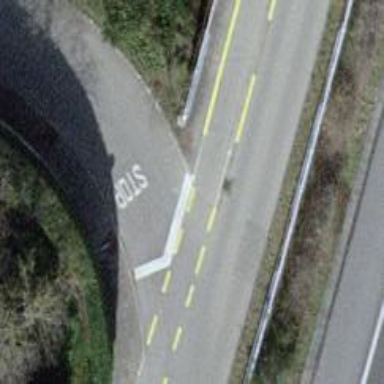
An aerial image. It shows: Road with stop sign.